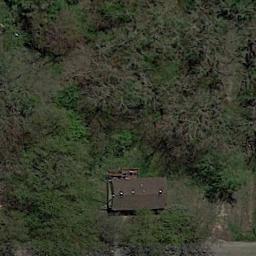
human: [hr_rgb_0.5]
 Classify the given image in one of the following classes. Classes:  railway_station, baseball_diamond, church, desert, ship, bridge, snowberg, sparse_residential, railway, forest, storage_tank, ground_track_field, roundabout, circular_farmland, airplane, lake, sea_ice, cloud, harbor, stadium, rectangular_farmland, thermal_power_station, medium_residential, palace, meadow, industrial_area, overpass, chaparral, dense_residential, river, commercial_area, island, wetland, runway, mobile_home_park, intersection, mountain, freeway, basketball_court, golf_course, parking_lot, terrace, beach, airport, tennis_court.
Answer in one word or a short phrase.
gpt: forest